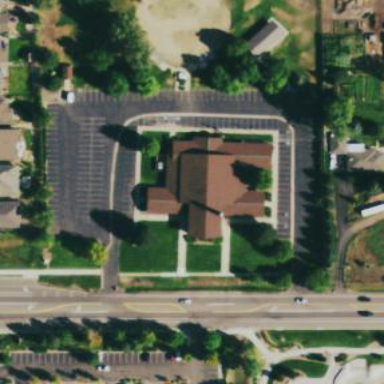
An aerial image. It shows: Beautiful church building.